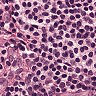
Metastatic tissue present: no